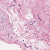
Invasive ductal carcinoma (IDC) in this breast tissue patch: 0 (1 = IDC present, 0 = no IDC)